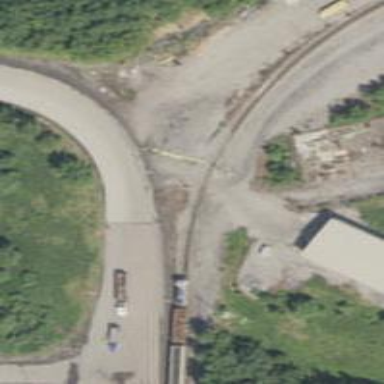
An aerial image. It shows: Rail spur service.